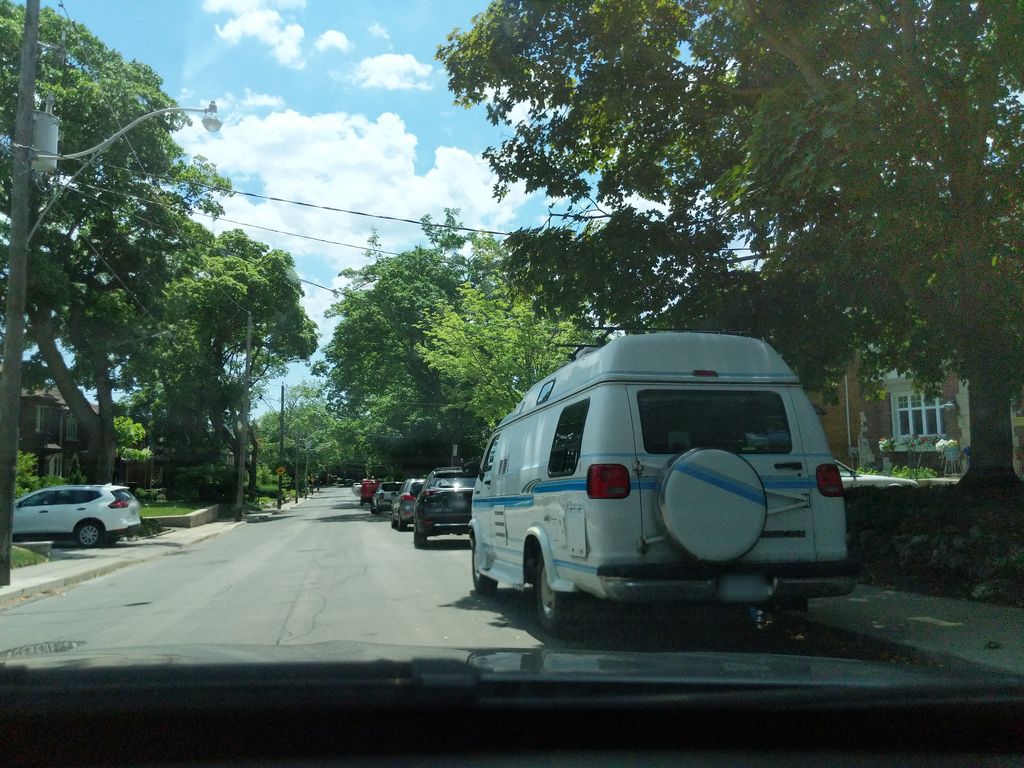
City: toronto